Field crop: tomato
Growth stage: 1
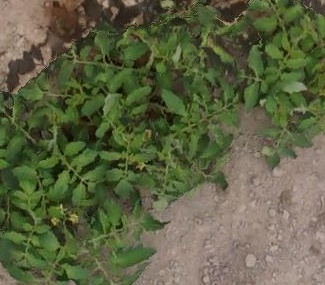
Species: tomato